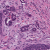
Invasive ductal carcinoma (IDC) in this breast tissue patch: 1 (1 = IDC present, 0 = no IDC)